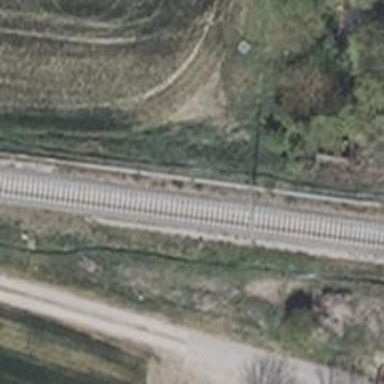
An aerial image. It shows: Railway signal.